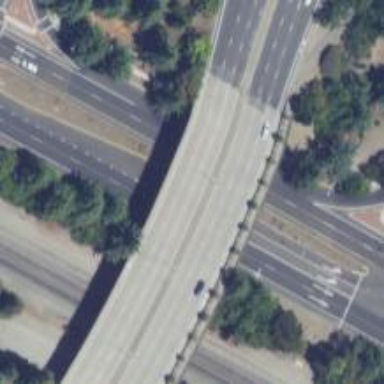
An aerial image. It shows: Trunk highway with expressway features.